Question: I want to get all ancestors of current node:

XML:
'''
<root>
<item title="a">
<item title="b">
<item title="c"></item> <!--CURRENT-->
<item title="d"></item>
</item>
<item title="x">
<item title="y"></item>
<item title="z"></item>
</item>
</item>
</root>
'''
Result:
'''
<item title="a">...</item>
<item title="b">...</item>
'''
Edit:
Answers with axes ancestor are fine.
My problem was elsewhere, in XSLT
XSLT:
'''
<xsl:variable name="curr" select="//item[@title = 'c']"></xsl:variable>
<xsl:variable name="test" select="$curr/ancestor::item"></xsl:variable>
<xsl:for-each select="$test/item">
<xsl:value-of select="@title"></xsl:value-of>
</xsl:for-each>
'''
Returns:
'''
bcdx
'''
---
for dimitre and for all who have a similar problem
All the answers to my question were good.
Just XSLT (up) returns to me a strange result and @Mads Hansen corrected me.
FINAL WORKING EXAMPLE:
XML:
'''
<?xml version="1.0" encoding="utf-8"?>
<root>
<item title="a">
<item title="b">
<item title="c"></item>
<item title="d"></item>
</item>
<item title="x">
<item title="y"></item>
<item title="z"></item>
</item>
</item>
</root>
'''
XSLT:
'''
<?xml version="1.0" encoding="utf-8"?>
<xsl:stylesheet version="1.0" xmlns:xsl="http://www.w3.org/1999/XSL/Transform">
<xsl:template match="/">
<xsl:variable name="curr" select="//item[@title = 'c']"></xsl:variable>
<xsl:variable name="test" select="$curr/ancestor::item"></xsl:variable>
<xsl:for-each select="$test">
<xsl:value-of select="@title"></xsl:value-of>
</xsl:for-each>
</xsl:template>
</xsl:stylesheet>
'''
Returns:
'''
ab
'''
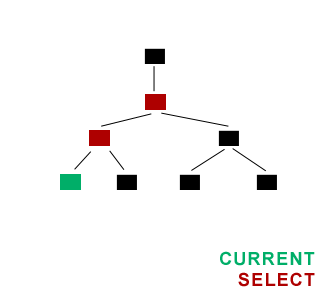
Answer: Congradulations to Adam for a very quick first answer.
### Just to add a little detail:
Your listed expected result does not match your words. the root element also an ancestor node and the document is also an ancestor node.
'''
ancestor::node()
'''
... will return a sequence in this order:
1. item[@title='b']
2. item[@title='a']
3. the root element (a.k.a. the document element)
4. the root node /
To get the specific result you listed, you need:
'''
ancestor::item/.
'''
The effect of the /. is to change the ordering back to forward document order. The native order of ancestor:: is reverse document order.
---
# Update: Illustration of points made in the comment feed.
This style-sheet (with OP's input)...
'''
<xsl:stylesheet version="1.0" xmlns:xsl="http://www.w3.org/1999/XSL/Transform">
<xsl:output method="text"/>
<xsl:template match="/">
<xsl:for-each select="//item[@title='c']">
<xsl:value-of select="ancestor::item[1]/@title" />
<xsl:value-of select="ancestor::item[2]/@title" />
</xsl:for-each>
</xsl:template>
</xsl:stylesheet>
'''
... will output 'ba' illustrating the point that ancestor:: is indeed a reverse axis. And yet this style-sheet ...
'''
<xsl:stylesheet version="1.0" xmlns:xsl="http://www.w3.org/1999/XSL/Transform">
<xsl:output method="text"/>
<xsl:template match="/">
<xsl:for-each select="//item[@title='c']">
<xsl:value-of select="(ancestor::item/@title)[1]" />
<xsl:value-of select="(ancestor::item/@title)[2]" />
</xsl:for-each>
</xsl:template>
</xsl:stylesheet>
'''
... has the opposite result 'ab' . This is instructive because it shows that in XSLT 1.0 (not so in XSLT 2.0), the brackets remove the reverse nature, and it becomes a document ordered node-set.
The OP has asked about a transform something like....
'''
<xsl:stylesheet version="1.0" xmlns:xsl="http://www.w3.org/1999/XSL/Transform">
<xsl:output method="text"/>
<xsl:template match="/">
<xsl:for-each select="//item[@title='c']">
<xsl:for-each select="ancestor::item">
<xsl:value-of select="@title" />
</xsl:for-each>
</xsl:for-each>
</xsl:template>
</xsl:stylesheet>
'''
This one returns 'ab' (in XSLT 2.0 it would return 'ba'). Why? Because in XSLT 1.0, the xsl:for-each instruction ignores the reverse-ness of the axis and processes in document order (unless an xsl:sort instruction says otherwise).